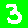
Digit: 3